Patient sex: F
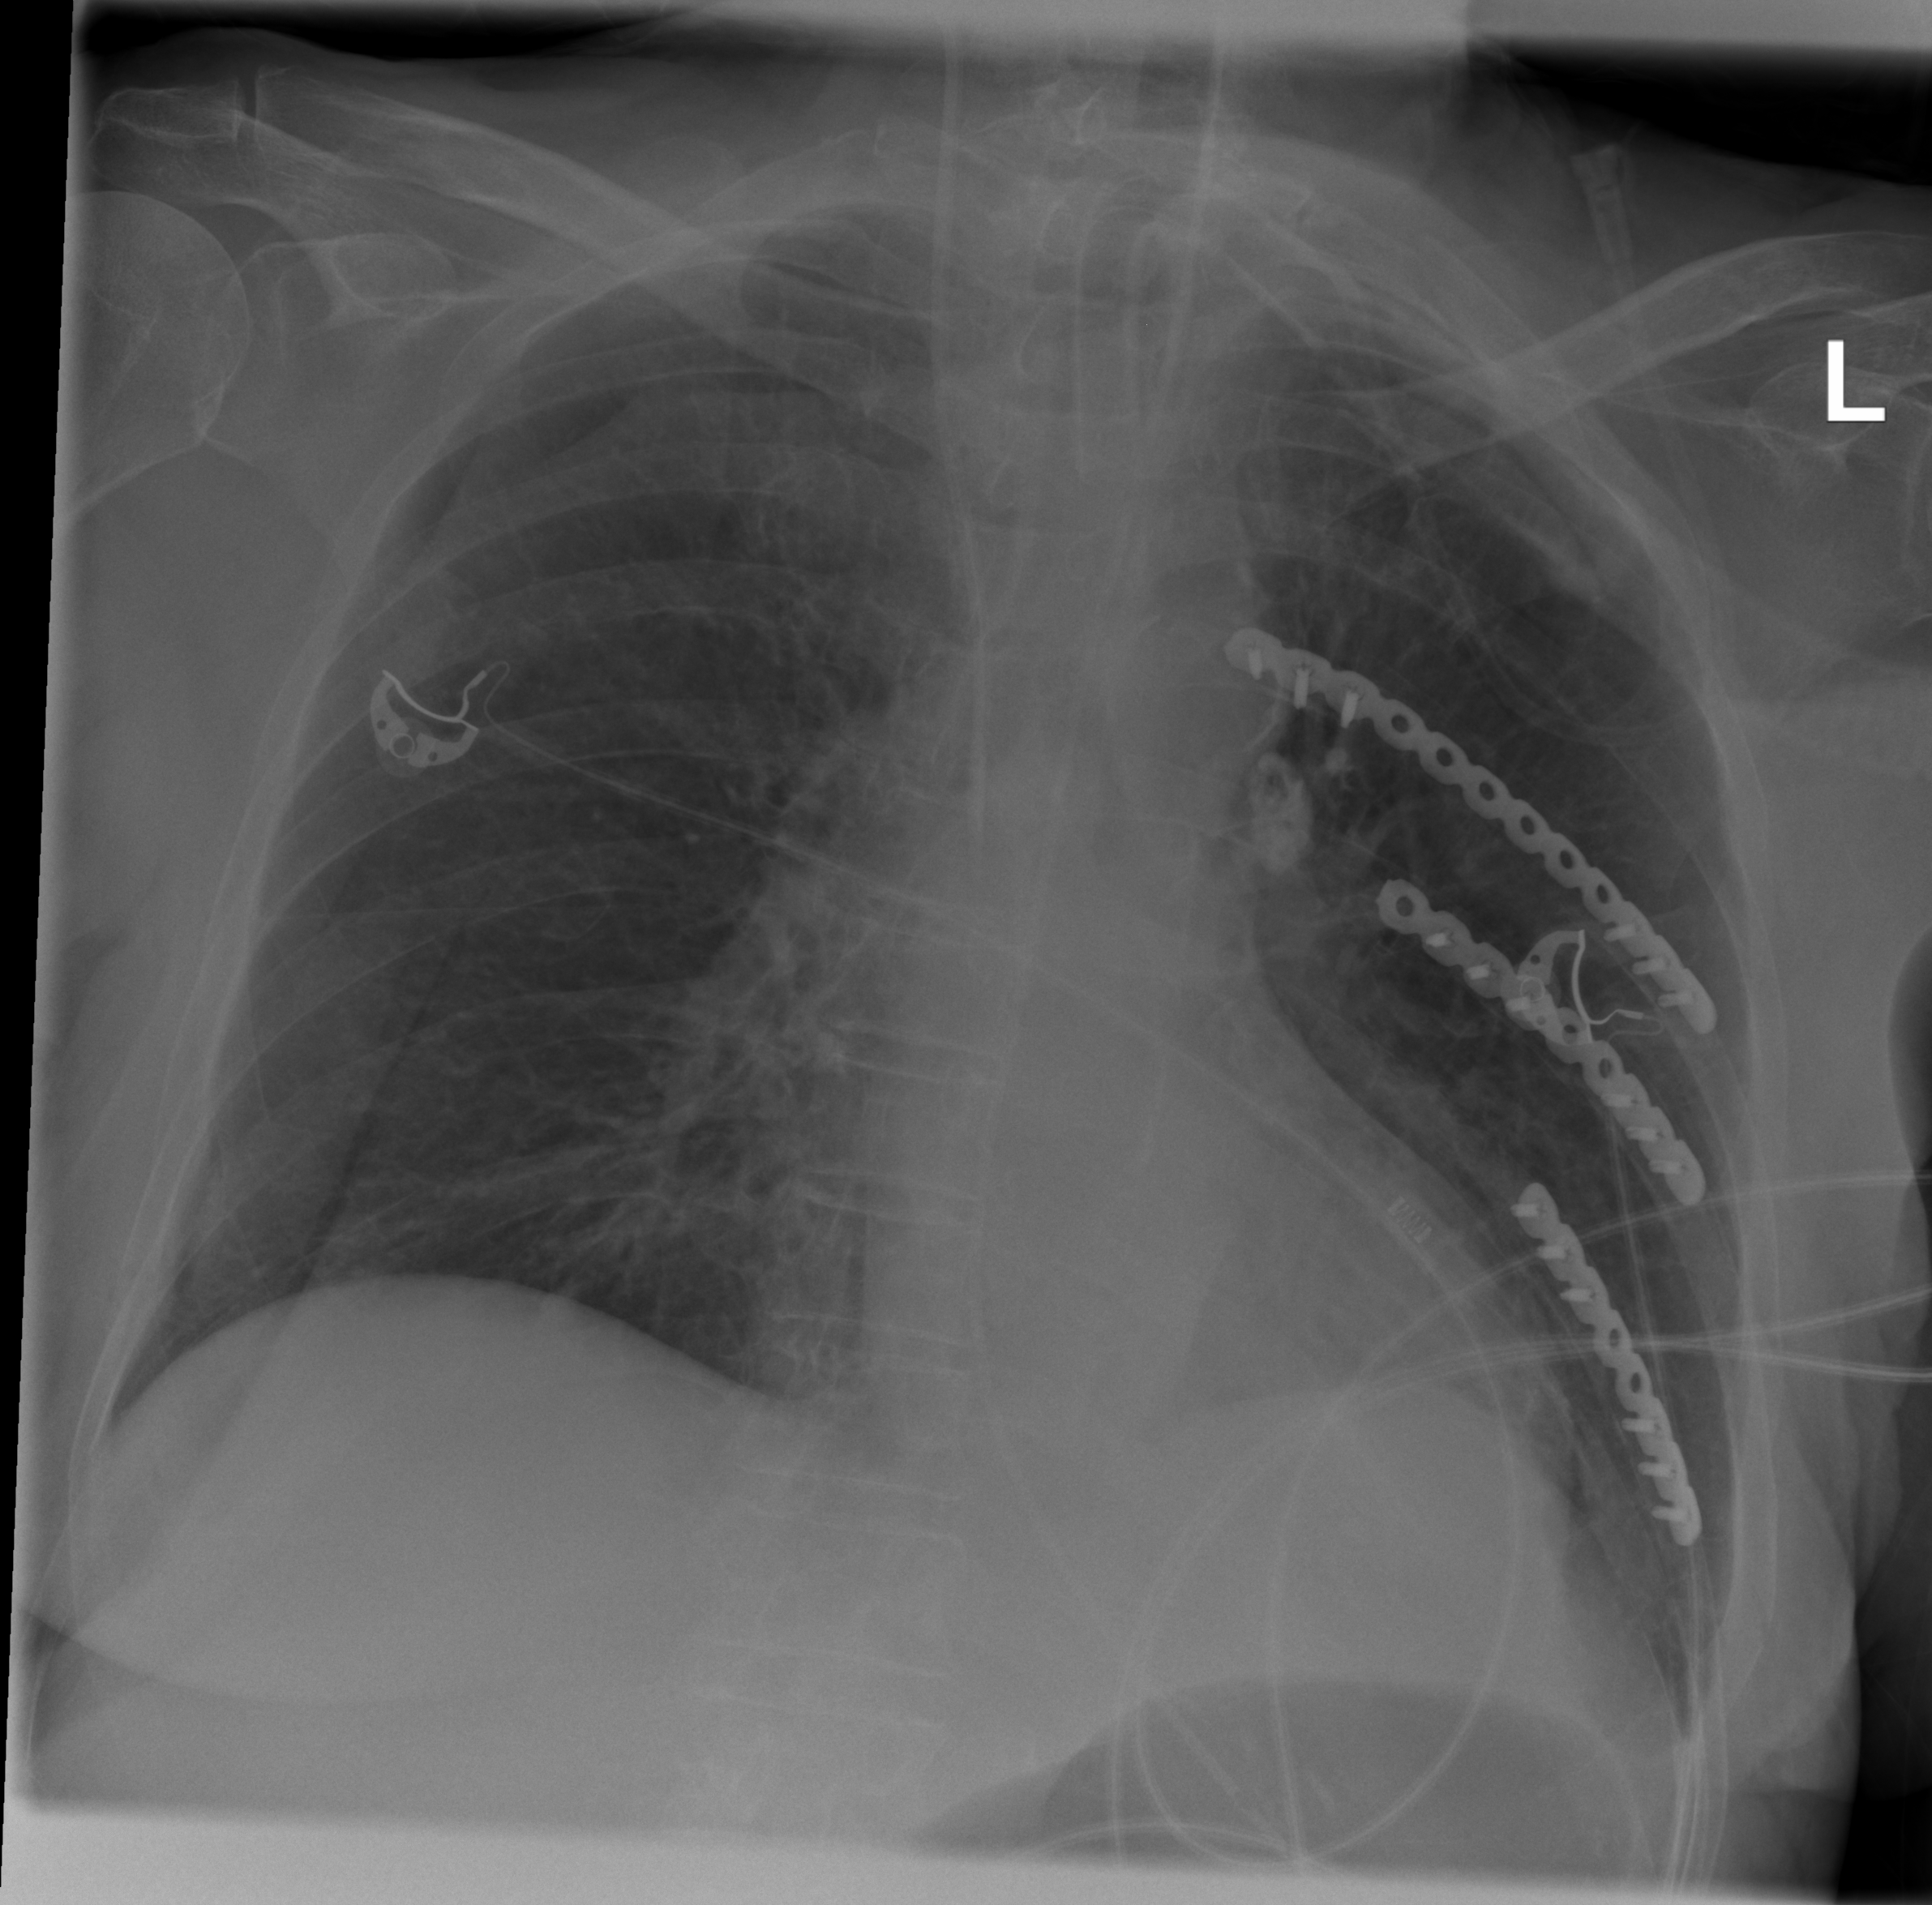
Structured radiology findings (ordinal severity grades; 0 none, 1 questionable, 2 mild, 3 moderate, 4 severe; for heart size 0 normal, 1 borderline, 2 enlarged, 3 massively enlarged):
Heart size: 0
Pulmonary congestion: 0
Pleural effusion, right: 0
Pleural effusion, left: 2
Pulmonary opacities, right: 0
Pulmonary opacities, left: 0
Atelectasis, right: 0
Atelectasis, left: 0